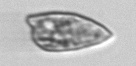
Label: Prorocentrum_dentatum